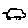
Label: car